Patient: sex M, age 35
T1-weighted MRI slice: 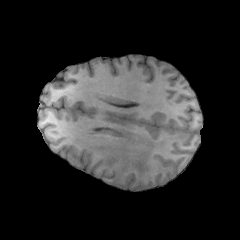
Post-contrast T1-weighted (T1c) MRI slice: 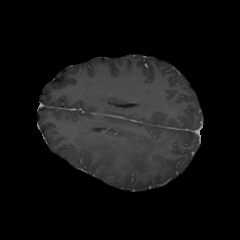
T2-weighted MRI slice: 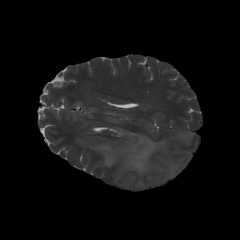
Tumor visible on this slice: yes
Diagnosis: Astrocytoma, IDH-wildtype
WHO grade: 2